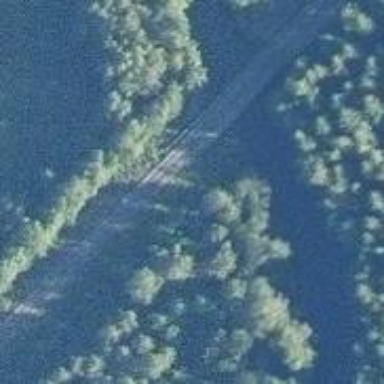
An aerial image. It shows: Continuous rail for railway.